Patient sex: F
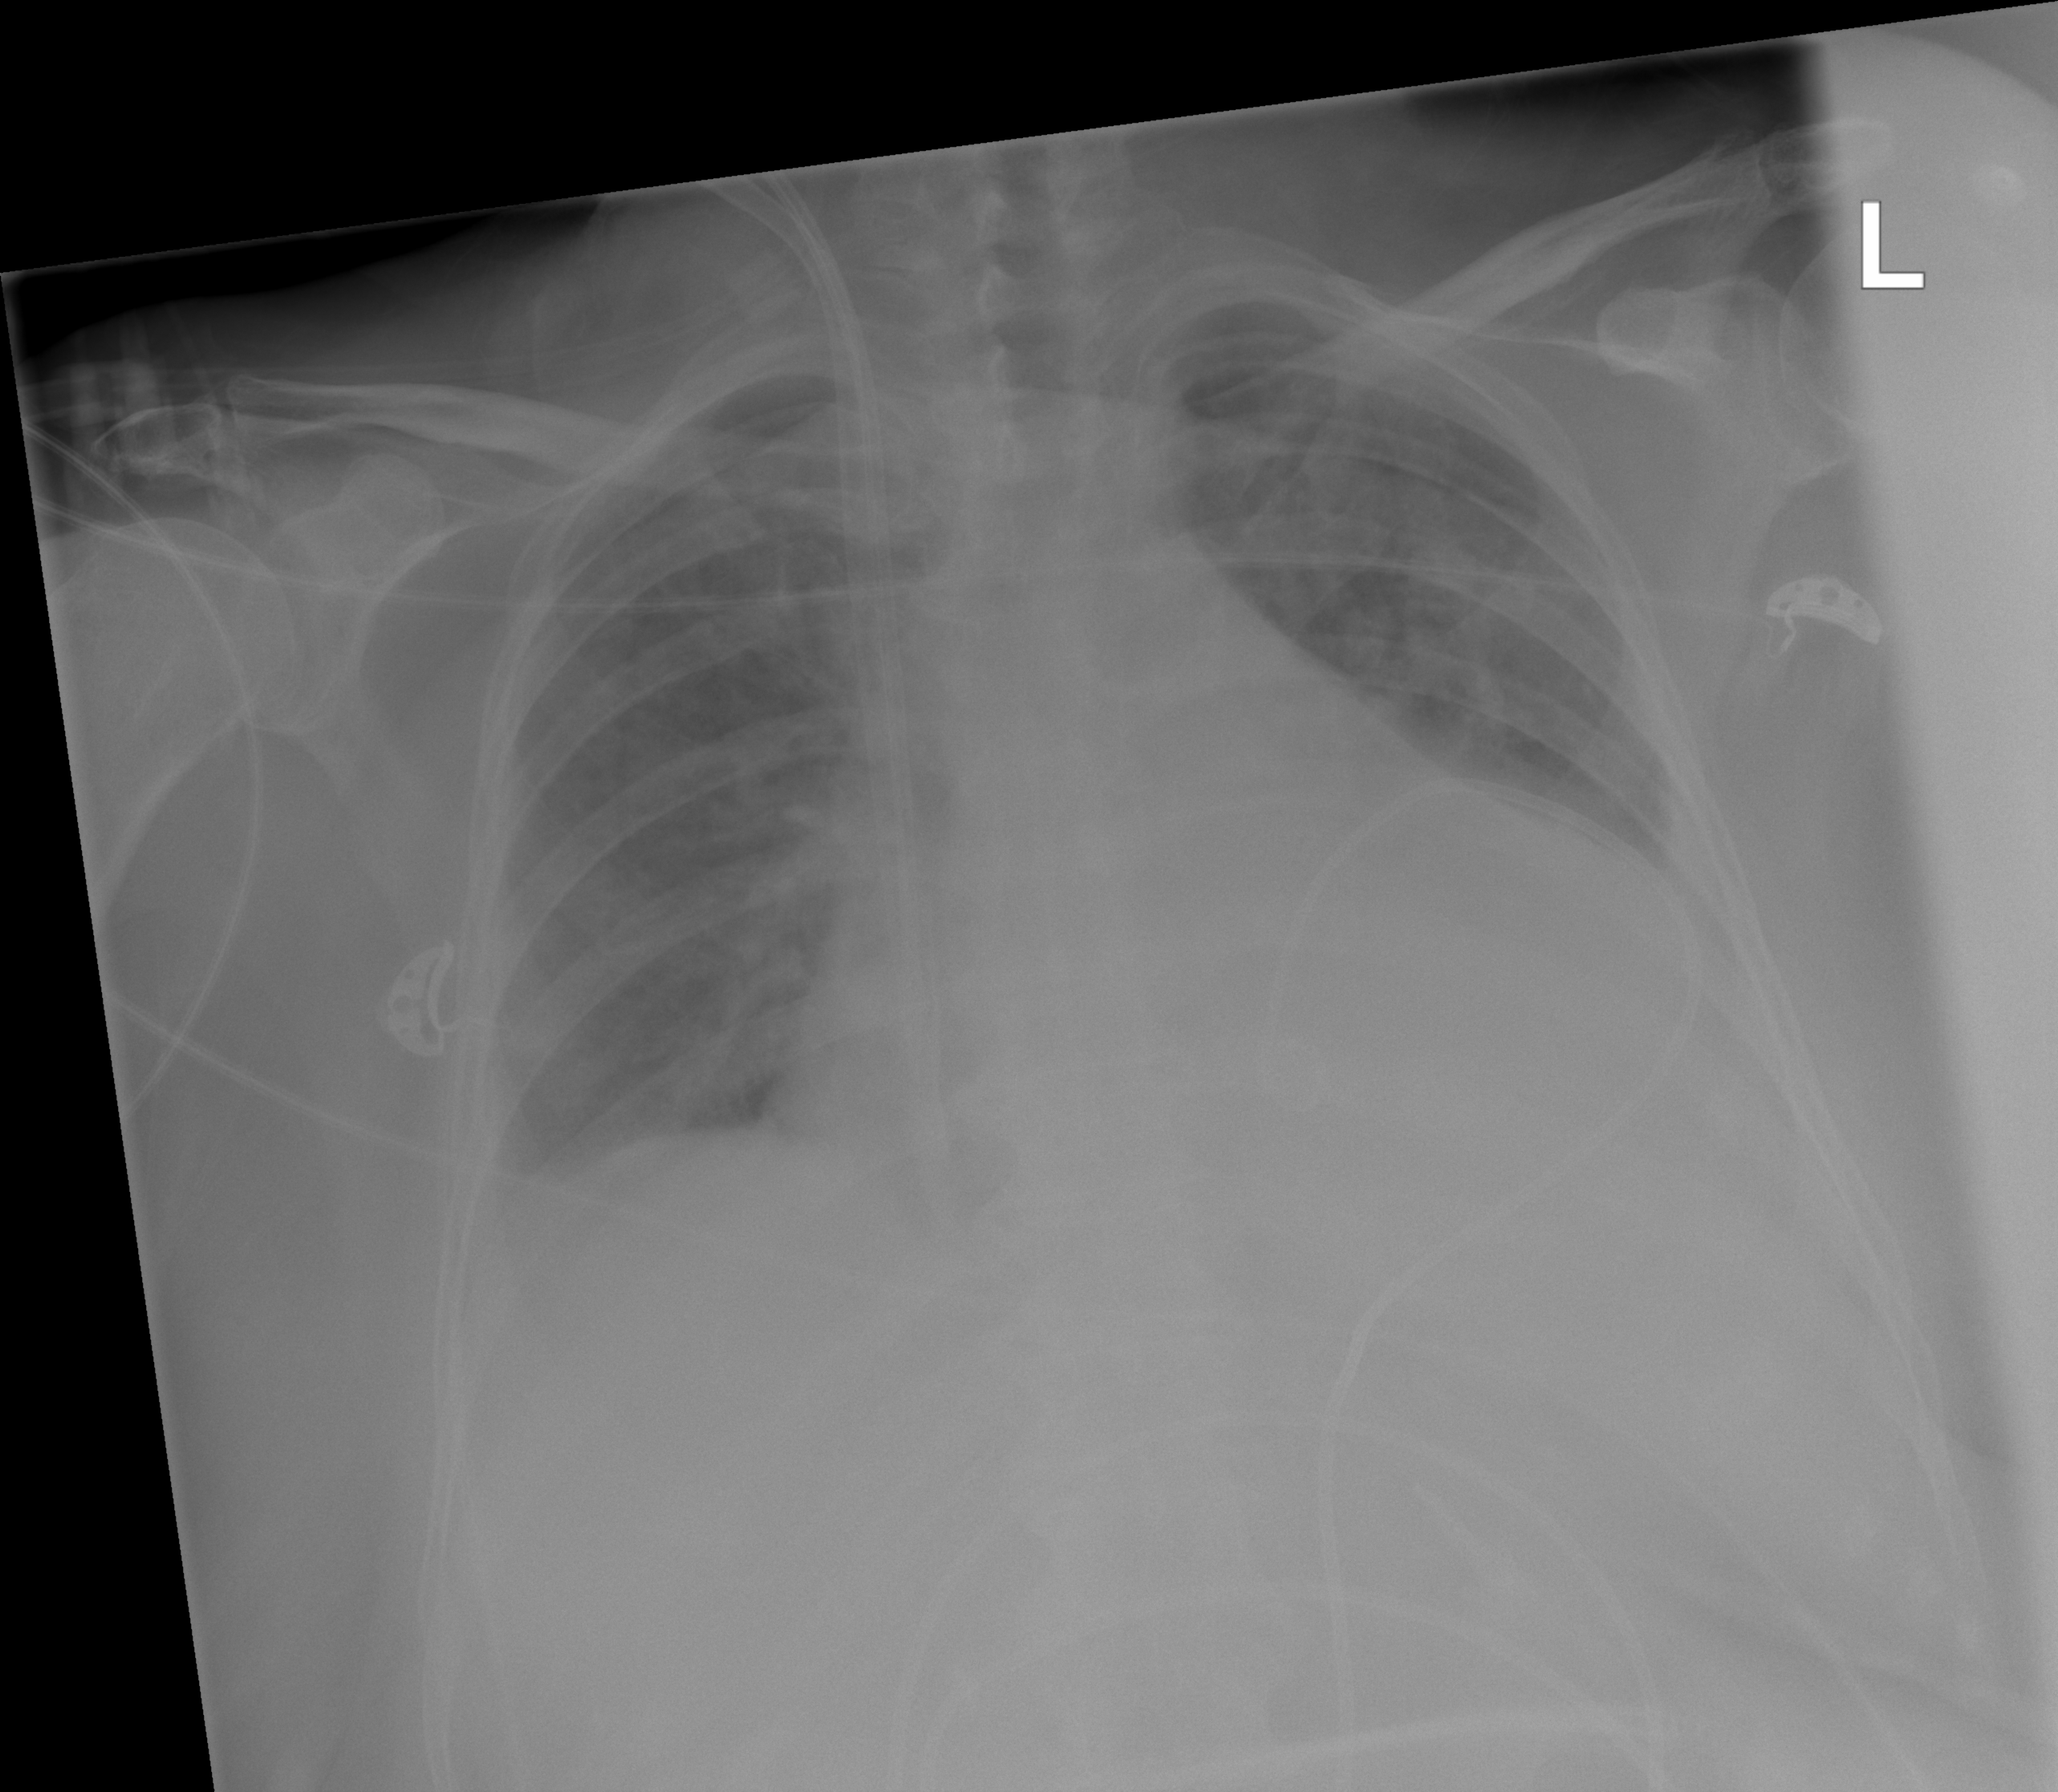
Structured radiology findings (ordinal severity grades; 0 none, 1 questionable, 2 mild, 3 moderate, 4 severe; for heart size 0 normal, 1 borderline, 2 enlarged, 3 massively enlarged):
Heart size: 3
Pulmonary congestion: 2
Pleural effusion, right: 2
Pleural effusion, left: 2
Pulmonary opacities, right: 0
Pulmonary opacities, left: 0
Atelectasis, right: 2
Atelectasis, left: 2